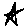
Label: star